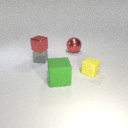
large red metal sphere behind small yellow rubber cube